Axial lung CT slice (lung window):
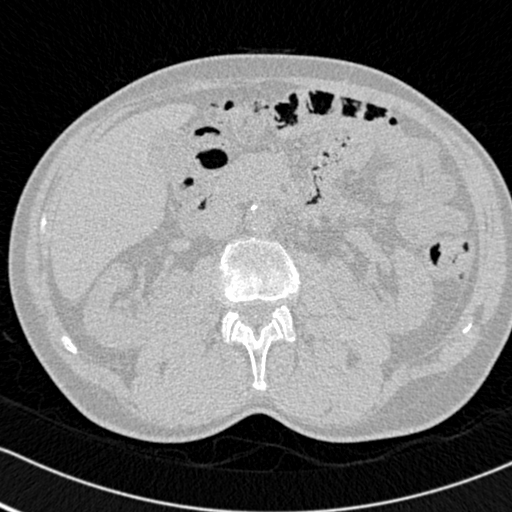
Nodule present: no